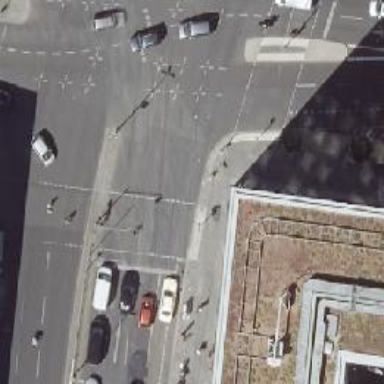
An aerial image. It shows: Asphalt footway with crossing equipped with traffic signals.